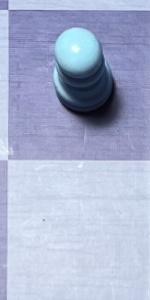
Label: Empty